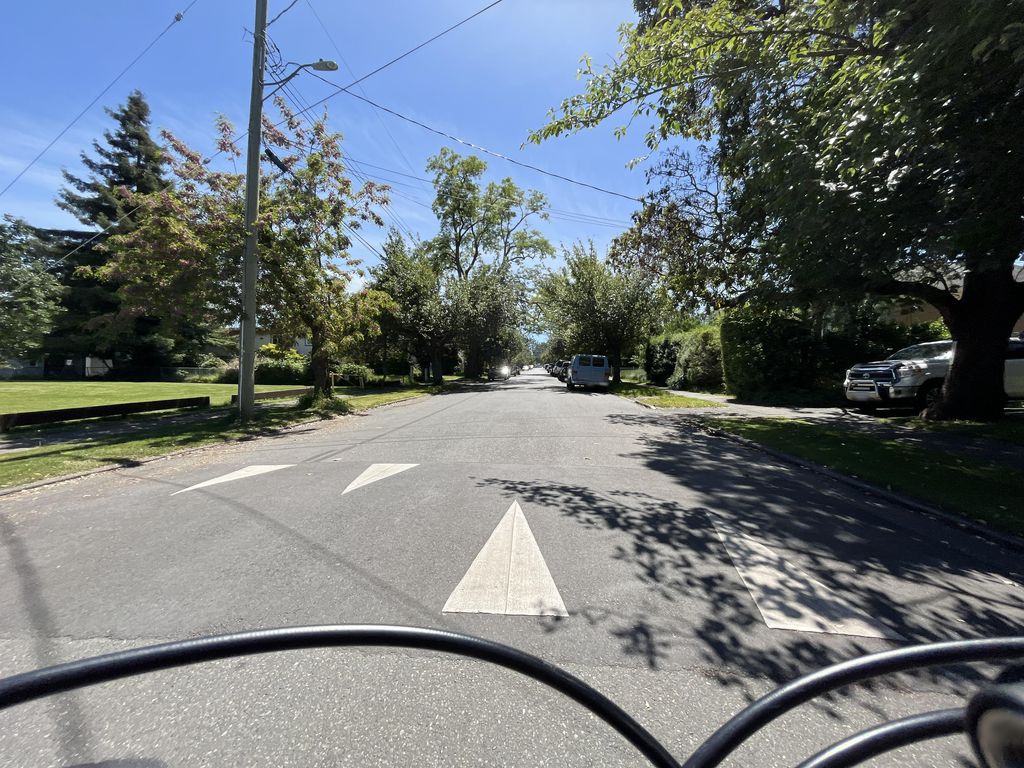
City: victoria